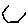
Label: hexagon